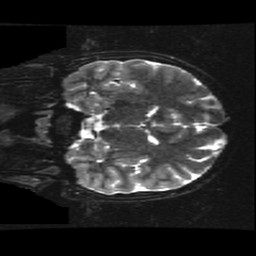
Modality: T2w
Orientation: coronal
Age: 12
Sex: male
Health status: ill
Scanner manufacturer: ge
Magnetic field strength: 3 T
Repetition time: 7.5 s
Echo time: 0.1015 s